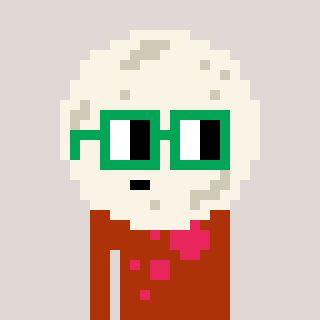
a pixel art character with square green glasses, a moon-shaped head and a hotbrown-colored body on a warm background